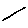
Label: line